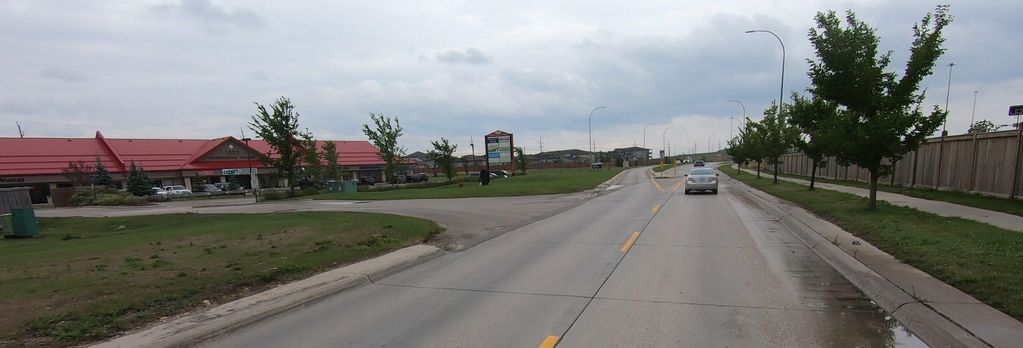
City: winnipeg